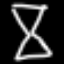
Label: hourglass